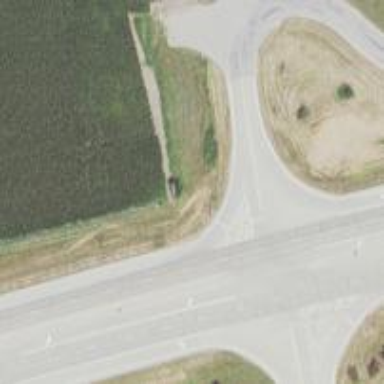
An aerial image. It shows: Secondary link road.